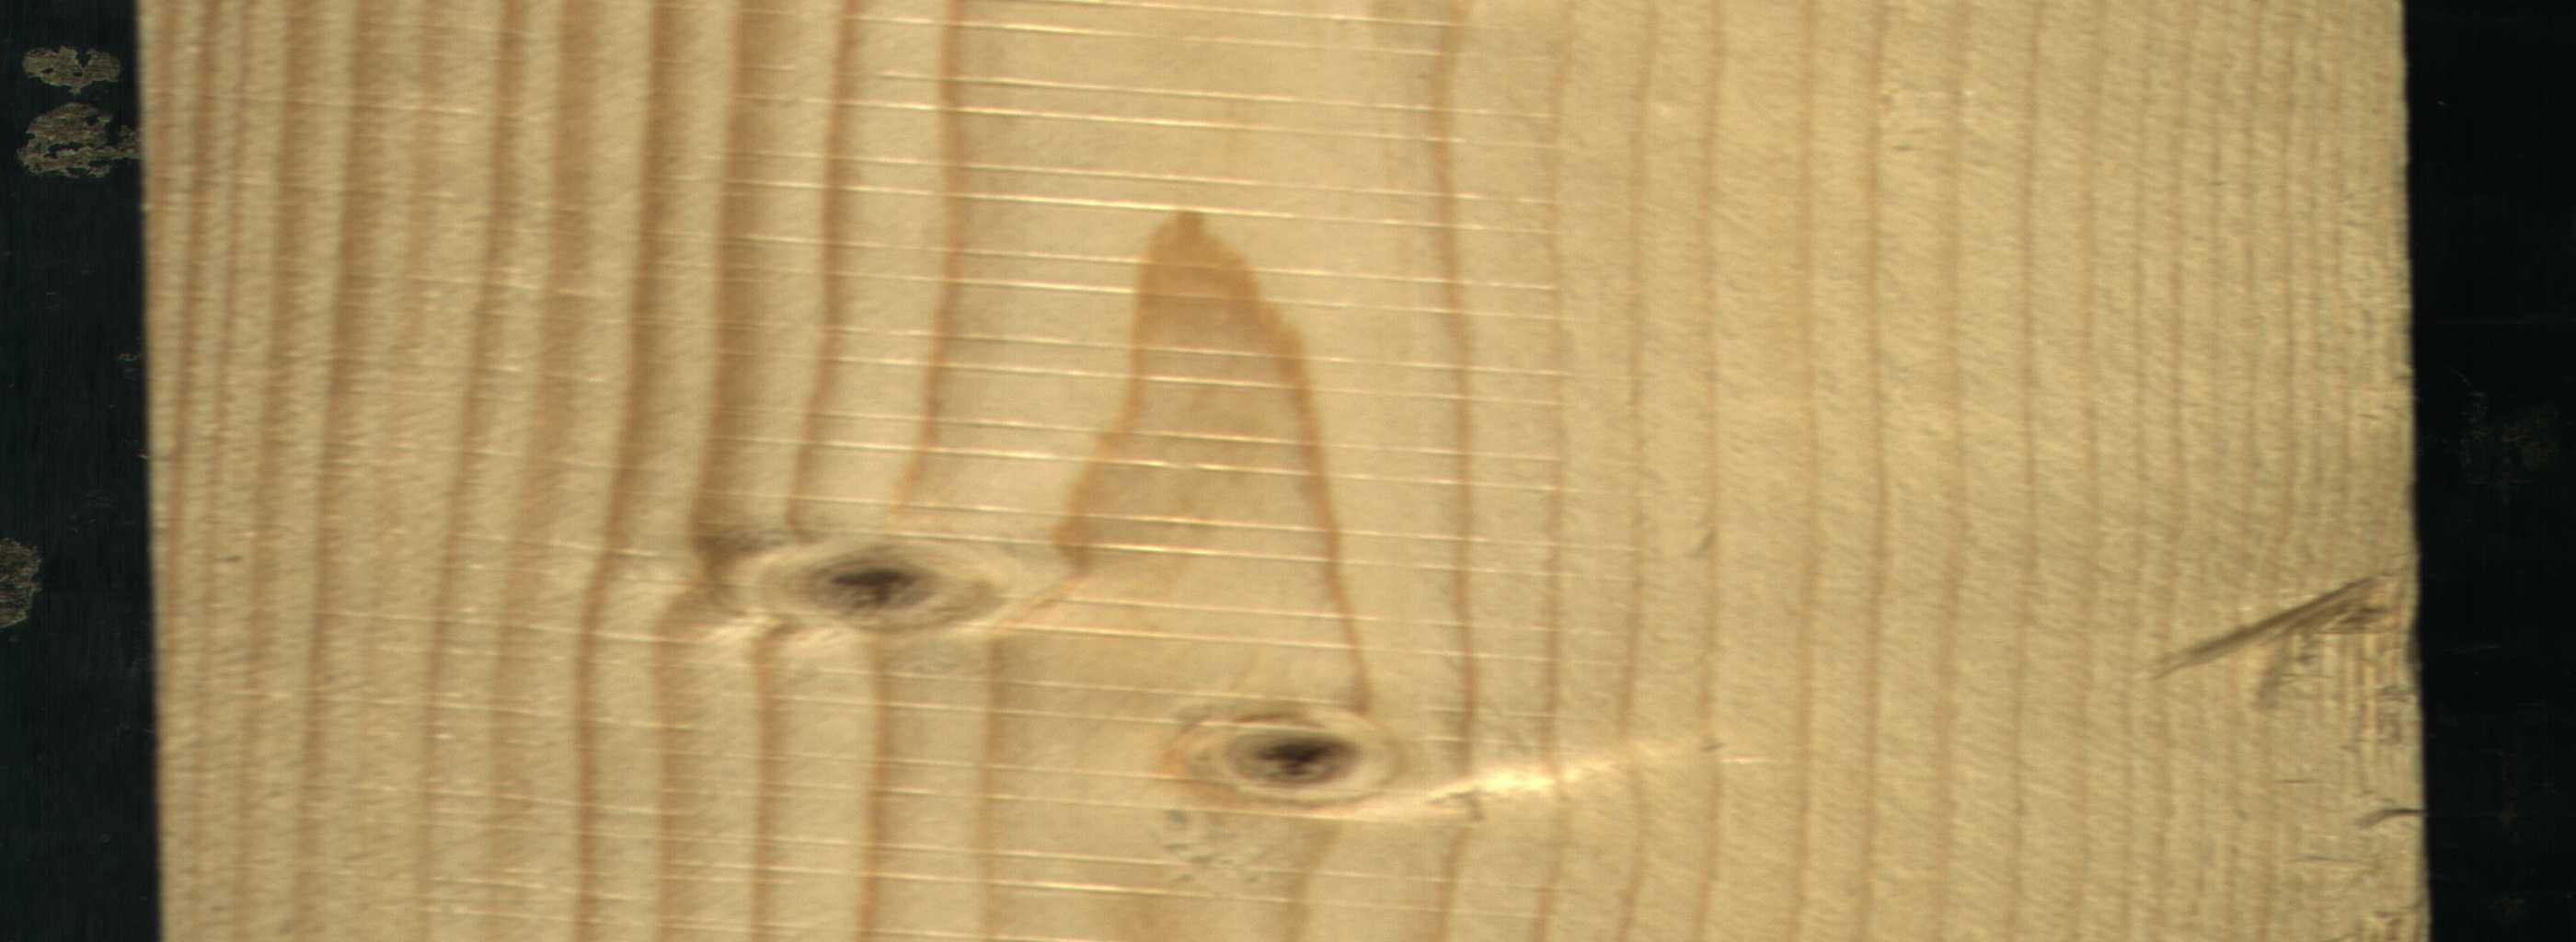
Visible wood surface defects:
Dead_Knot
Live_Knot